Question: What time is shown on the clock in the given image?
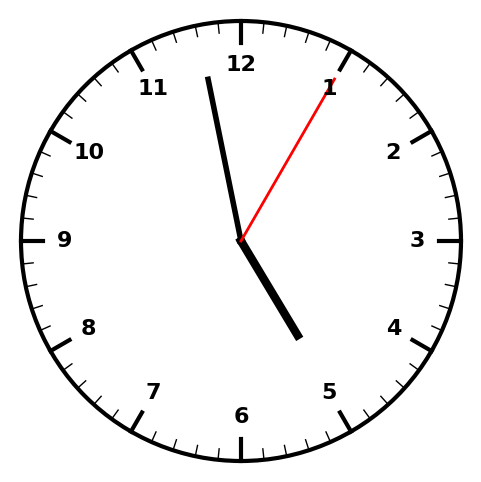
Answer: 04:58:05